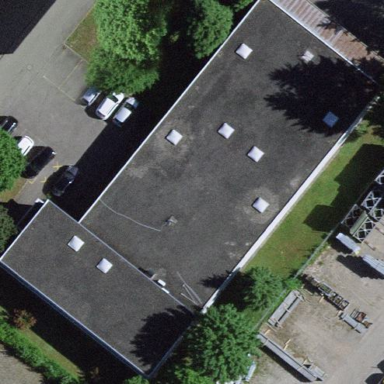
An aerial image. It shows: Warehouse.